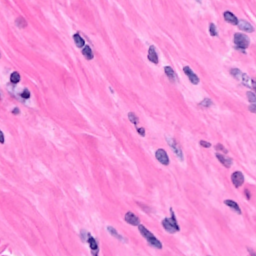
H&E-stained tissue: Breast